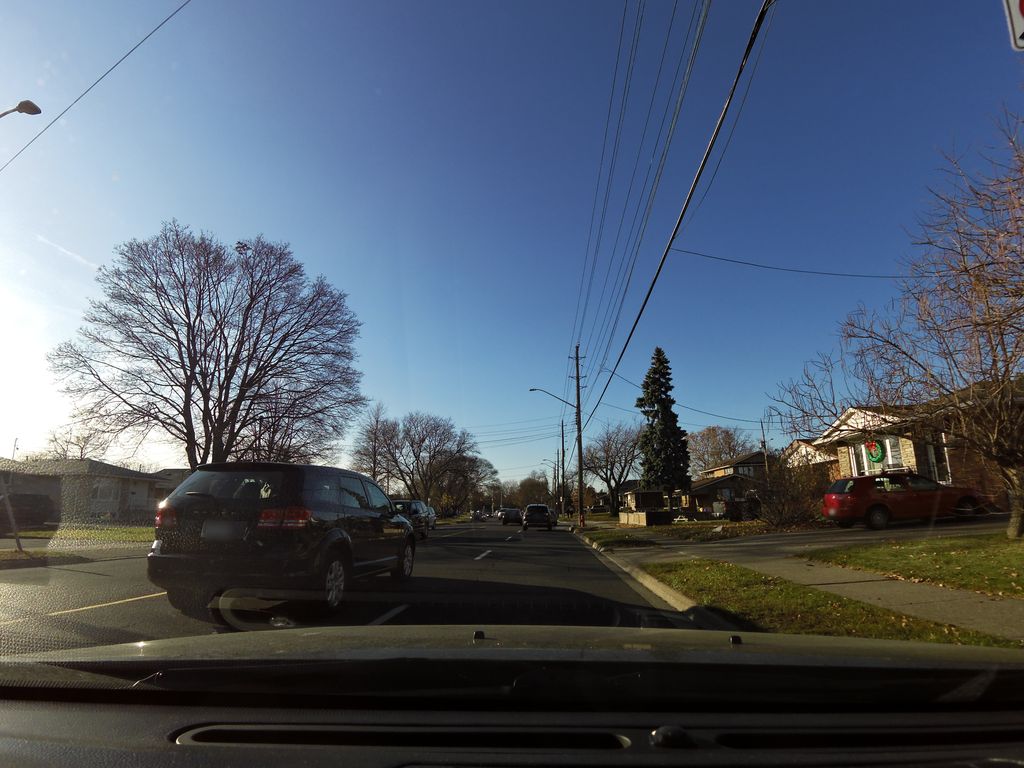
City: hamilton